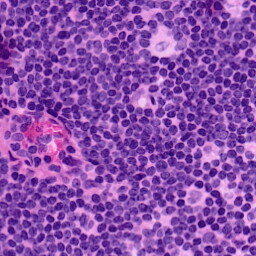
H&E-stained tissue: LymphNode